I will show an image sequence of human cooking. I have annotated the images with numbered circles. Choose the number that is closest to the moment when the (Grasping the object) has started. You are a five-time world champion in this game. Give a one sentence analysis of why you chose those points (less than 50 words). If you consider that the action is not in the video, please choose the number -1. Provide your answer at the end in a json file of this format: {"points": []}
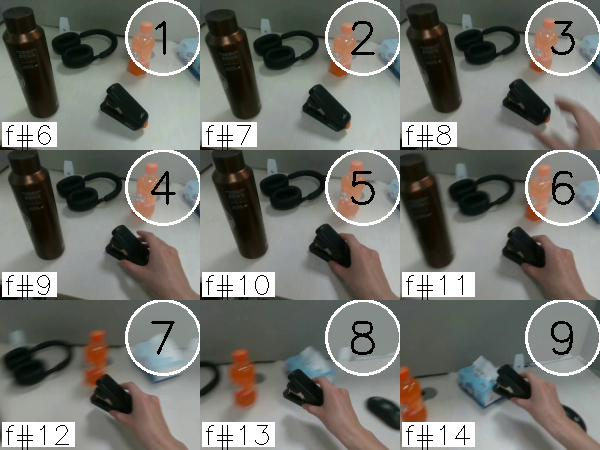
Frame 5 shows the clearest moment of hand-object contact.
{"points": [5]}